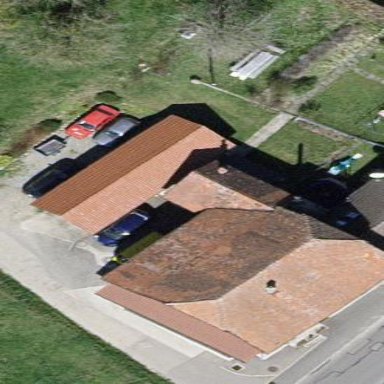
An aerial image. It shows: Garage building.